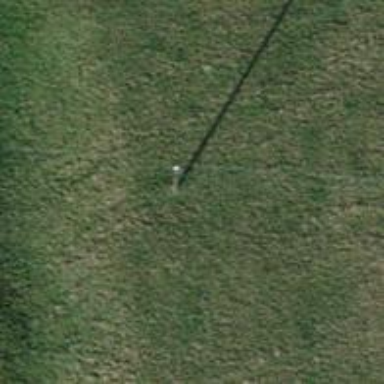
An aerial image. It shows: Straight power pole with straightforward line management.